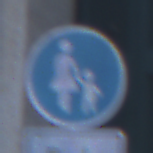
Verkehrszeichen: Gehweg
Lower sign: HinweisDurchVerbaleAngabe2
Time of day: SunriseSunset
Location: Outdoor (Urban)
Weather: Clear
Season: NotSpecified
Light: Natural